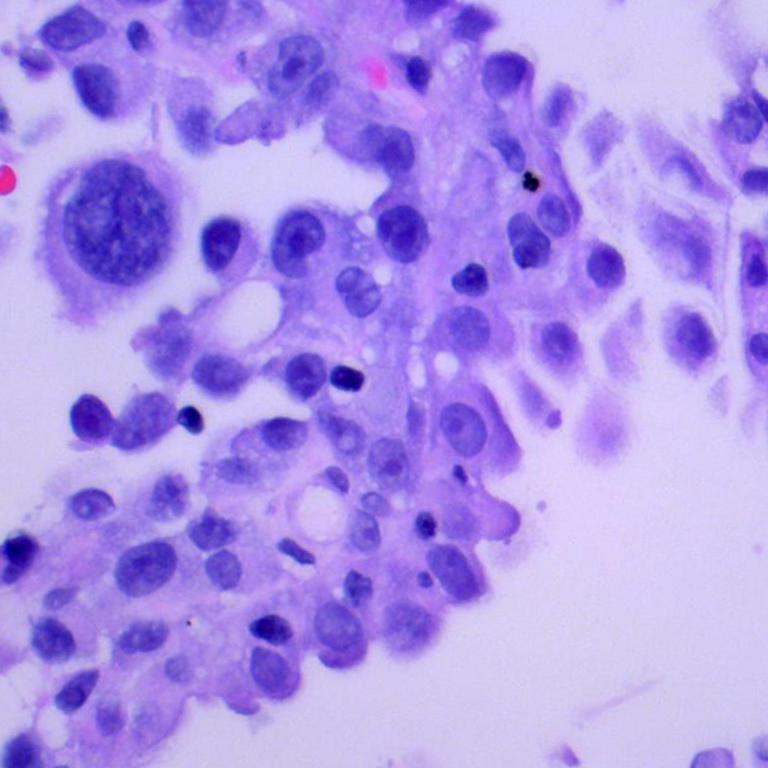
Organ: lung
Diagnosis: adenocarcinomas